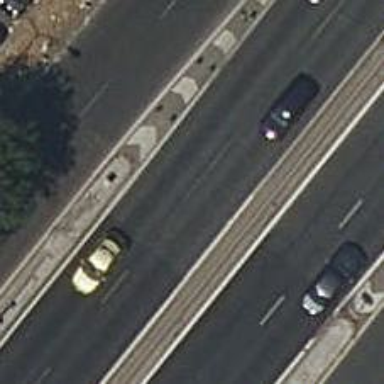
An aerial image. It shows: Motorway.